Interaction volume radius: 5 \u00c5
Interaction volume height: 25 \u00c5
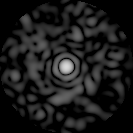
Disorder parameter: 0.8191